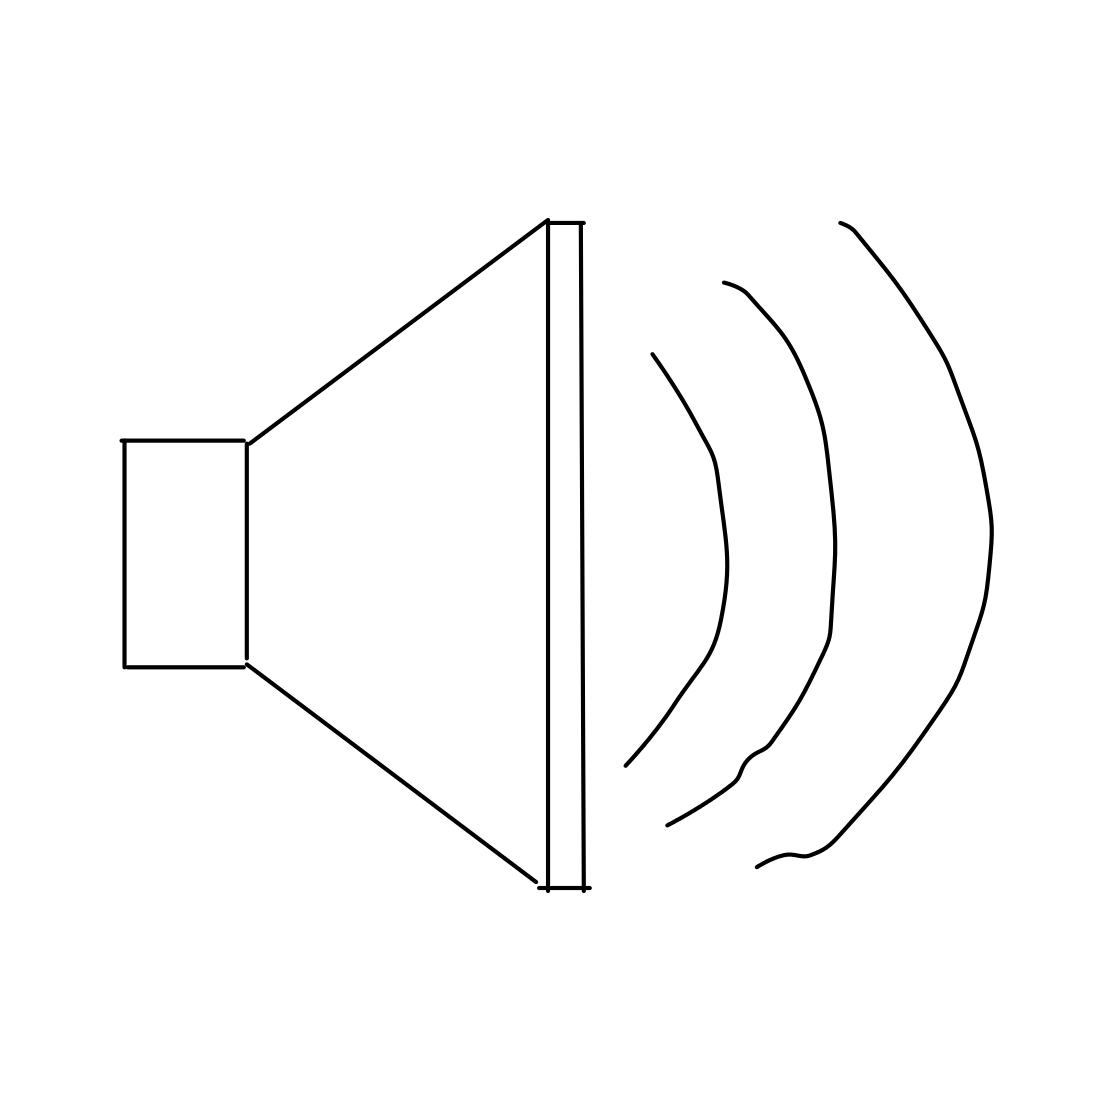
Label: loudspeaker